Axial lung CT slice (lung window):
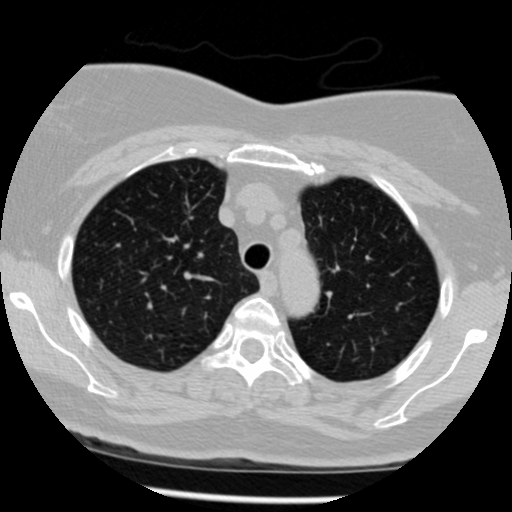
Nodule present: no